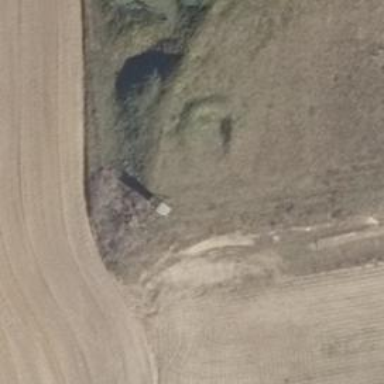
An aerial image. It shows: Hunting stand.